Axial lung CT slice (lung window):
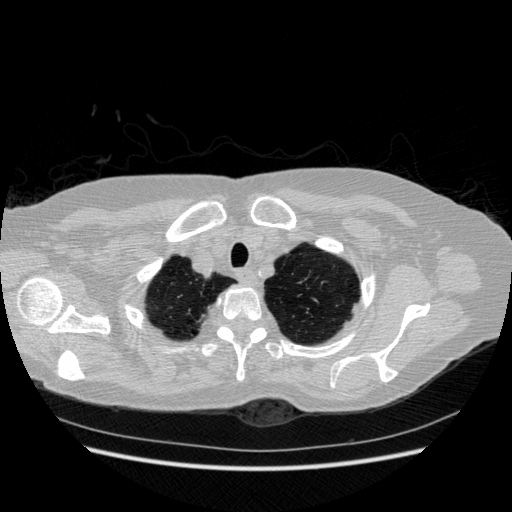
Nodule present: no